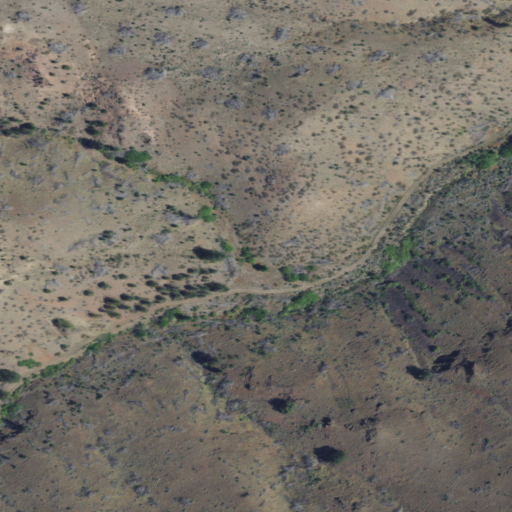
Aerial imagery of valley in Oregon named Tracy Gulch containing grassland, shrub, and evergreen forest